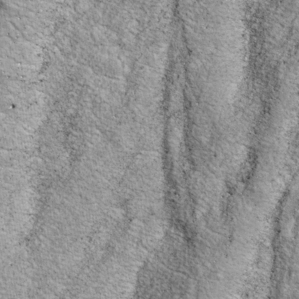
Label: non_frost